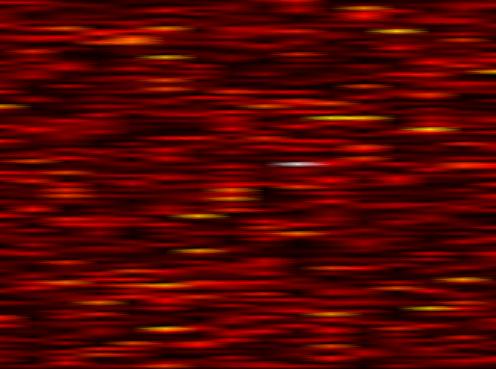
Label: WOLA